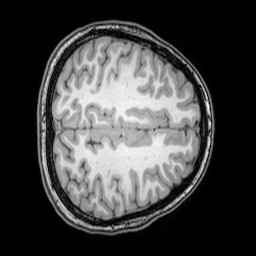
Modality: T1w
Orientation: axial
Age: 21
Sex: female
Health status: healthy
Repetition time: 0.081 s
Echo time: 0.037 s